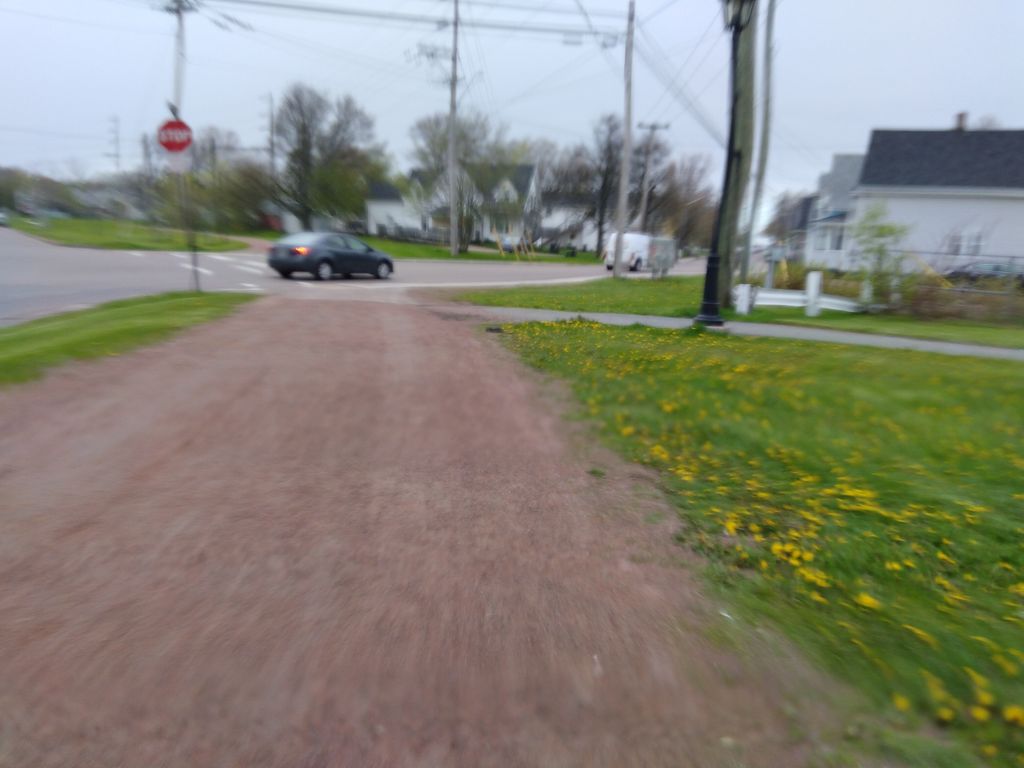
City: charlottetown